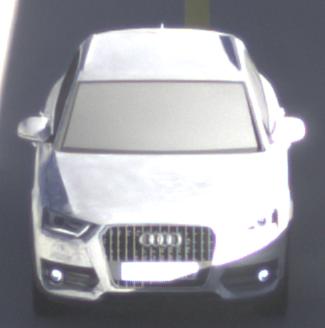
Make: Audi
Model: Q3 1.4 TFSI
Detailed model: Q3 (8U)
Model produced from: 2013/07
Model produced until: 2014/10
Doors: 5
Color: white
Road condition: dry road
Daytime: morning or afternoon
Contrast: high contrast